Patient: sex M, age 54
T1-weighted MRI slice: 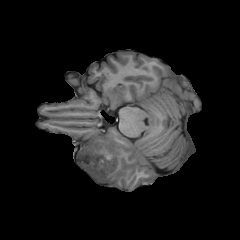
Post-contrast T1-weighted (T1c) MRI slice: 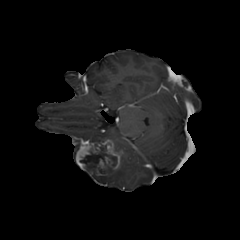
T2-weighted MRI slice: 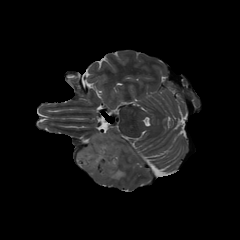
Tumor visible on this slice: yes
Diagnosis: Glioblastoma, IDH-wildtype
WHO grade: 4